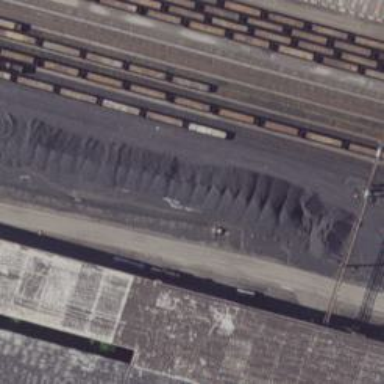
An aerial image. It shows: Railway spur service.